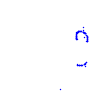
Particle: proton